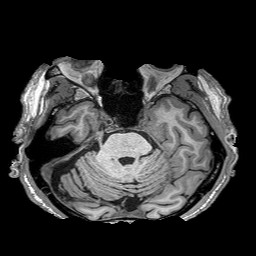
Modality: T1w
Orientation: coronal
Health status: healthy